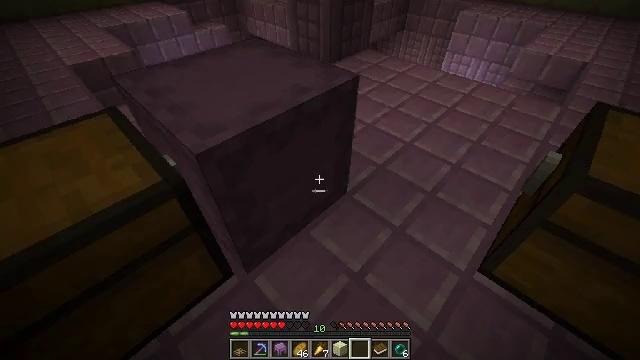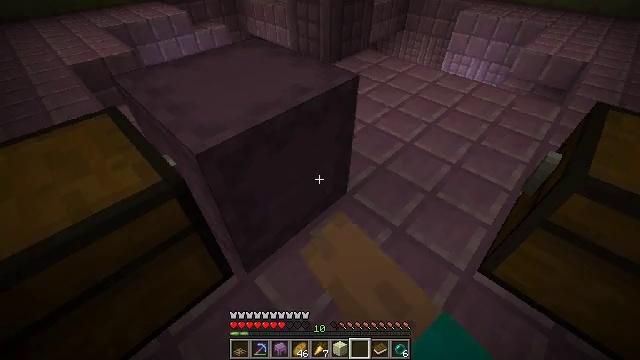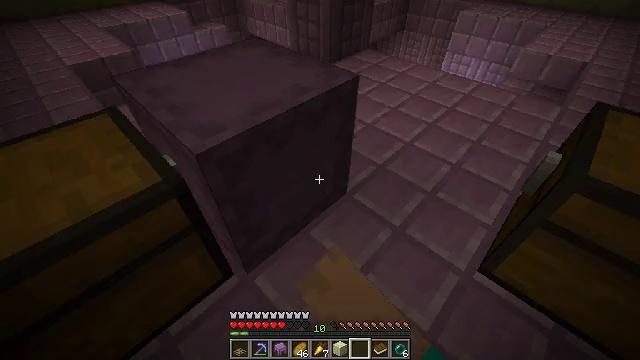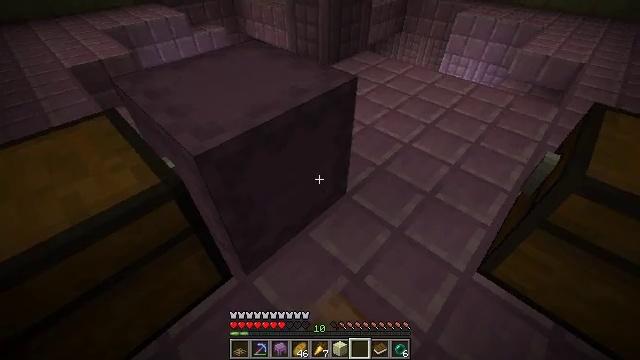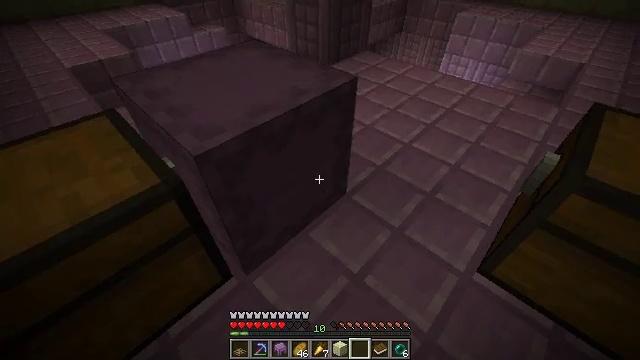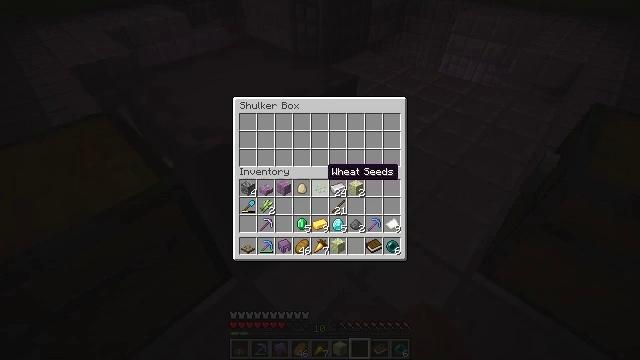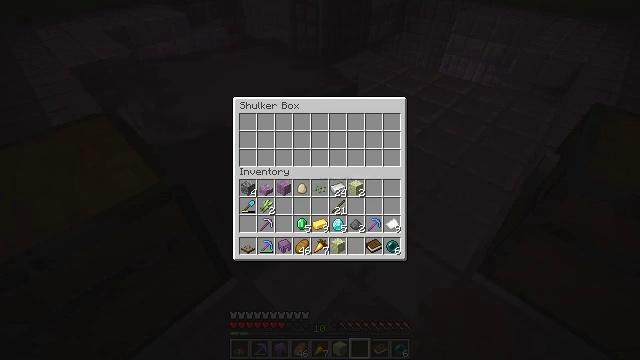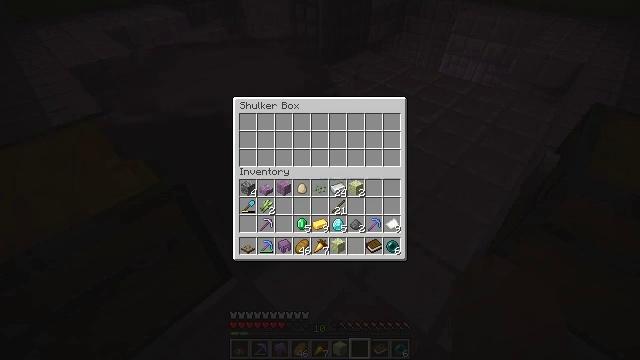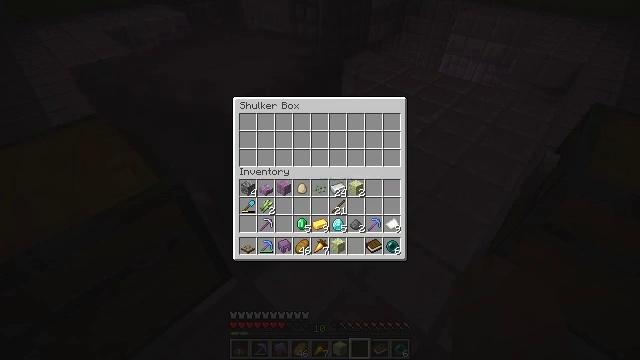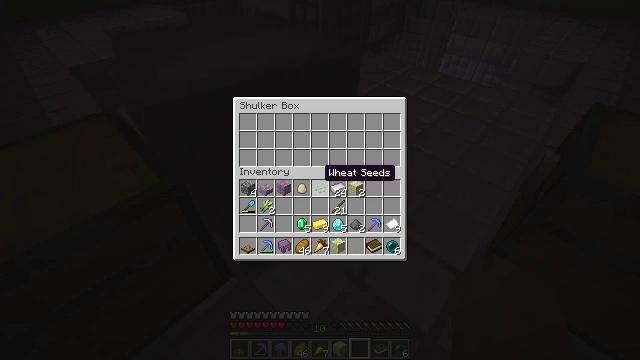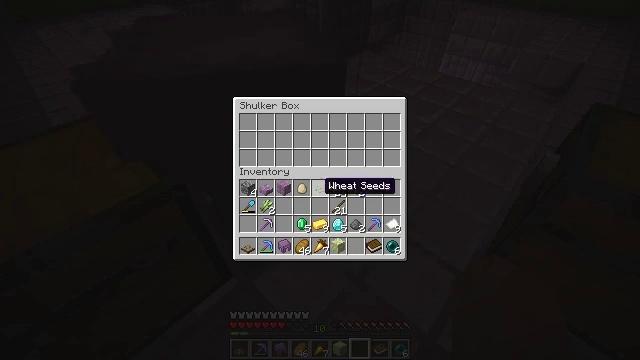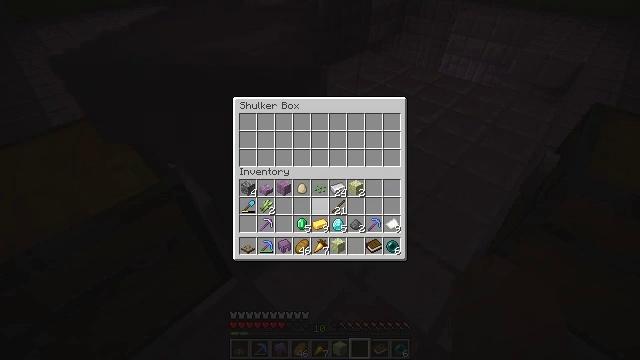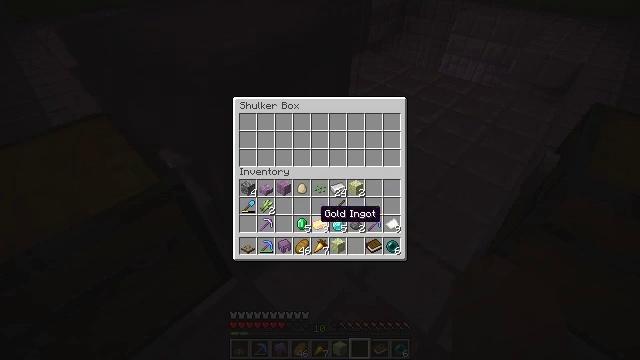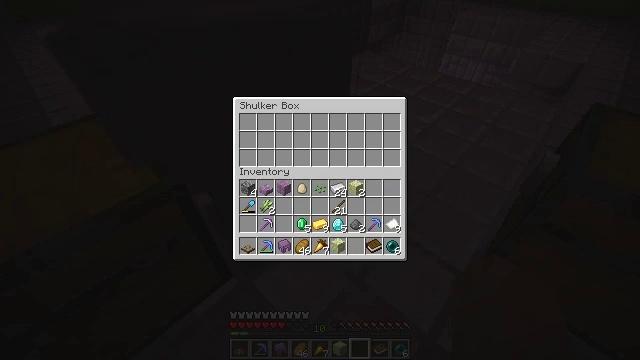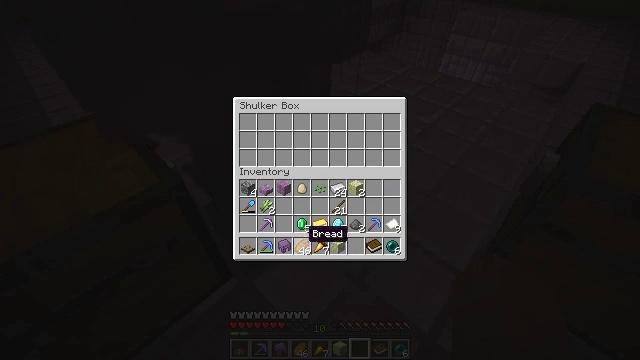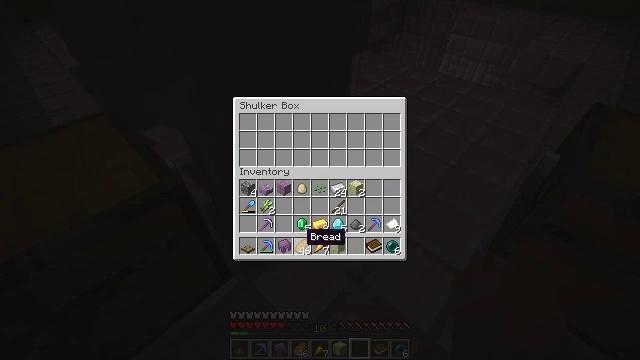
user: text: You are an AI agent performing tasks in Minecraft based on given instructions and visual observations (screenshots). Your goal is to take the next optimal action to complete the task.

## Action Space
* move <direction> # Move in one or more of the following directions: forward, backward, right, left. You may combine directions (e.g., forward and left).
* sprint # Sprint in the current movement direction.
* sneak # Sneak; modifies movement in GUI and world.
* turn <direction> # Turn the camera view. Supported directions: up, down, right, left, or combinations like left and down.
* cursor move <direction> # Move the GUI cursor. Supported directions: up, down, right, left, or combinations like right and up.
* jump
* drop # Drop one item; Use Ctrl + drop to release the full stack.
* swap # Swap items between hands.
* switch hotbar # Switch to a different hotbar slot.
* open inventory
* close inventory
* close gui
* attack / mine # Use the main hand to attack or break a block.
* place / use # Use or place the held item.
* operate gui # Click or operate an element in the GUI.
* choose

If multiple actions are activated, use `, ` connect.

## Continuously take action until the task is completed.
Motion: motion action
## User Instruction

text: Break the chest to retrieve items inside.
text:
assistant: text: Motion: use / place
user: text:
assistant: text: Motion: use / place
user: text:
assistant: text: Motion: no_op
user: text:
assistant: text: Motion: no_op
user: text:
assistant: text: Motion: open gui
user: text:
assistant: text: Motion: no_op
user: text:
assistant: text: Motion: sneak
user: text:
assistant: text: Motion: sneak
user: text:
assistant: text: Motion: sneak, cursor move down
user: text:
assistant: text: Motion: sneak, cursor move down
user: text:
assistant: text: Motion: sneak, cursor move down
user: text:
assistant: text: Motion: sneak, cursor move down
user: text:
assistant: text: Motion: sneak, cursor move down
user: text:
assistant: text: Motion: sneak, cursor move down
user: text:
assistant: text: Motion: sneak
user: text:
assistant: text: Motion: sneak
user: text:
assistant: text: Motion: sneak
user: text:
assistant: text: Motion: sneak
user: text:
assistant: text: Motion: sneak
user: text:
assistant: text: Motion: sneak
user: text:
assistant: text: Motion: sneak
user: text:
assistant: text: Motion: sneak
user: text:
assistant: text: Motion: sneak
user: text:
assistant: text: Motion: sneak, operate gui
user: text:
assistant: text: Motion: sneak, operate gui
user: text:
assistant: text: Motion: sneak, cursor move right
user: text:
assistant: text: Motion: sneak, cursor move right
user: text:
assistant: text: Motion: sneak
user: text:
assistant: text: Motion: sneak
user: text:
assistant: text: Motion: sneak